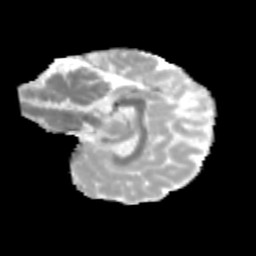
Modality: MD
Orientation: sagittal
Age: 10
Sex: male
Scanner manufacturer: siemens
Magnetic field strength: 3 T
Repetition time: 3.8 s
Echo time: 0.07 s